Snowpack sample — Buffalo Mountain, Silverthorne, Colorado, USA (1/25/25, 10:11 AM MST)
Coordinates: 39.6222, -106.1139
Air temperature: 22 °F
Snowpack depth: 110 cm
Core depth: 10 cm
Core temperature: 46.4 °F
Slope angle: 12°, slope face: 102°
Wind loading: high
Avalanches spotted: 0
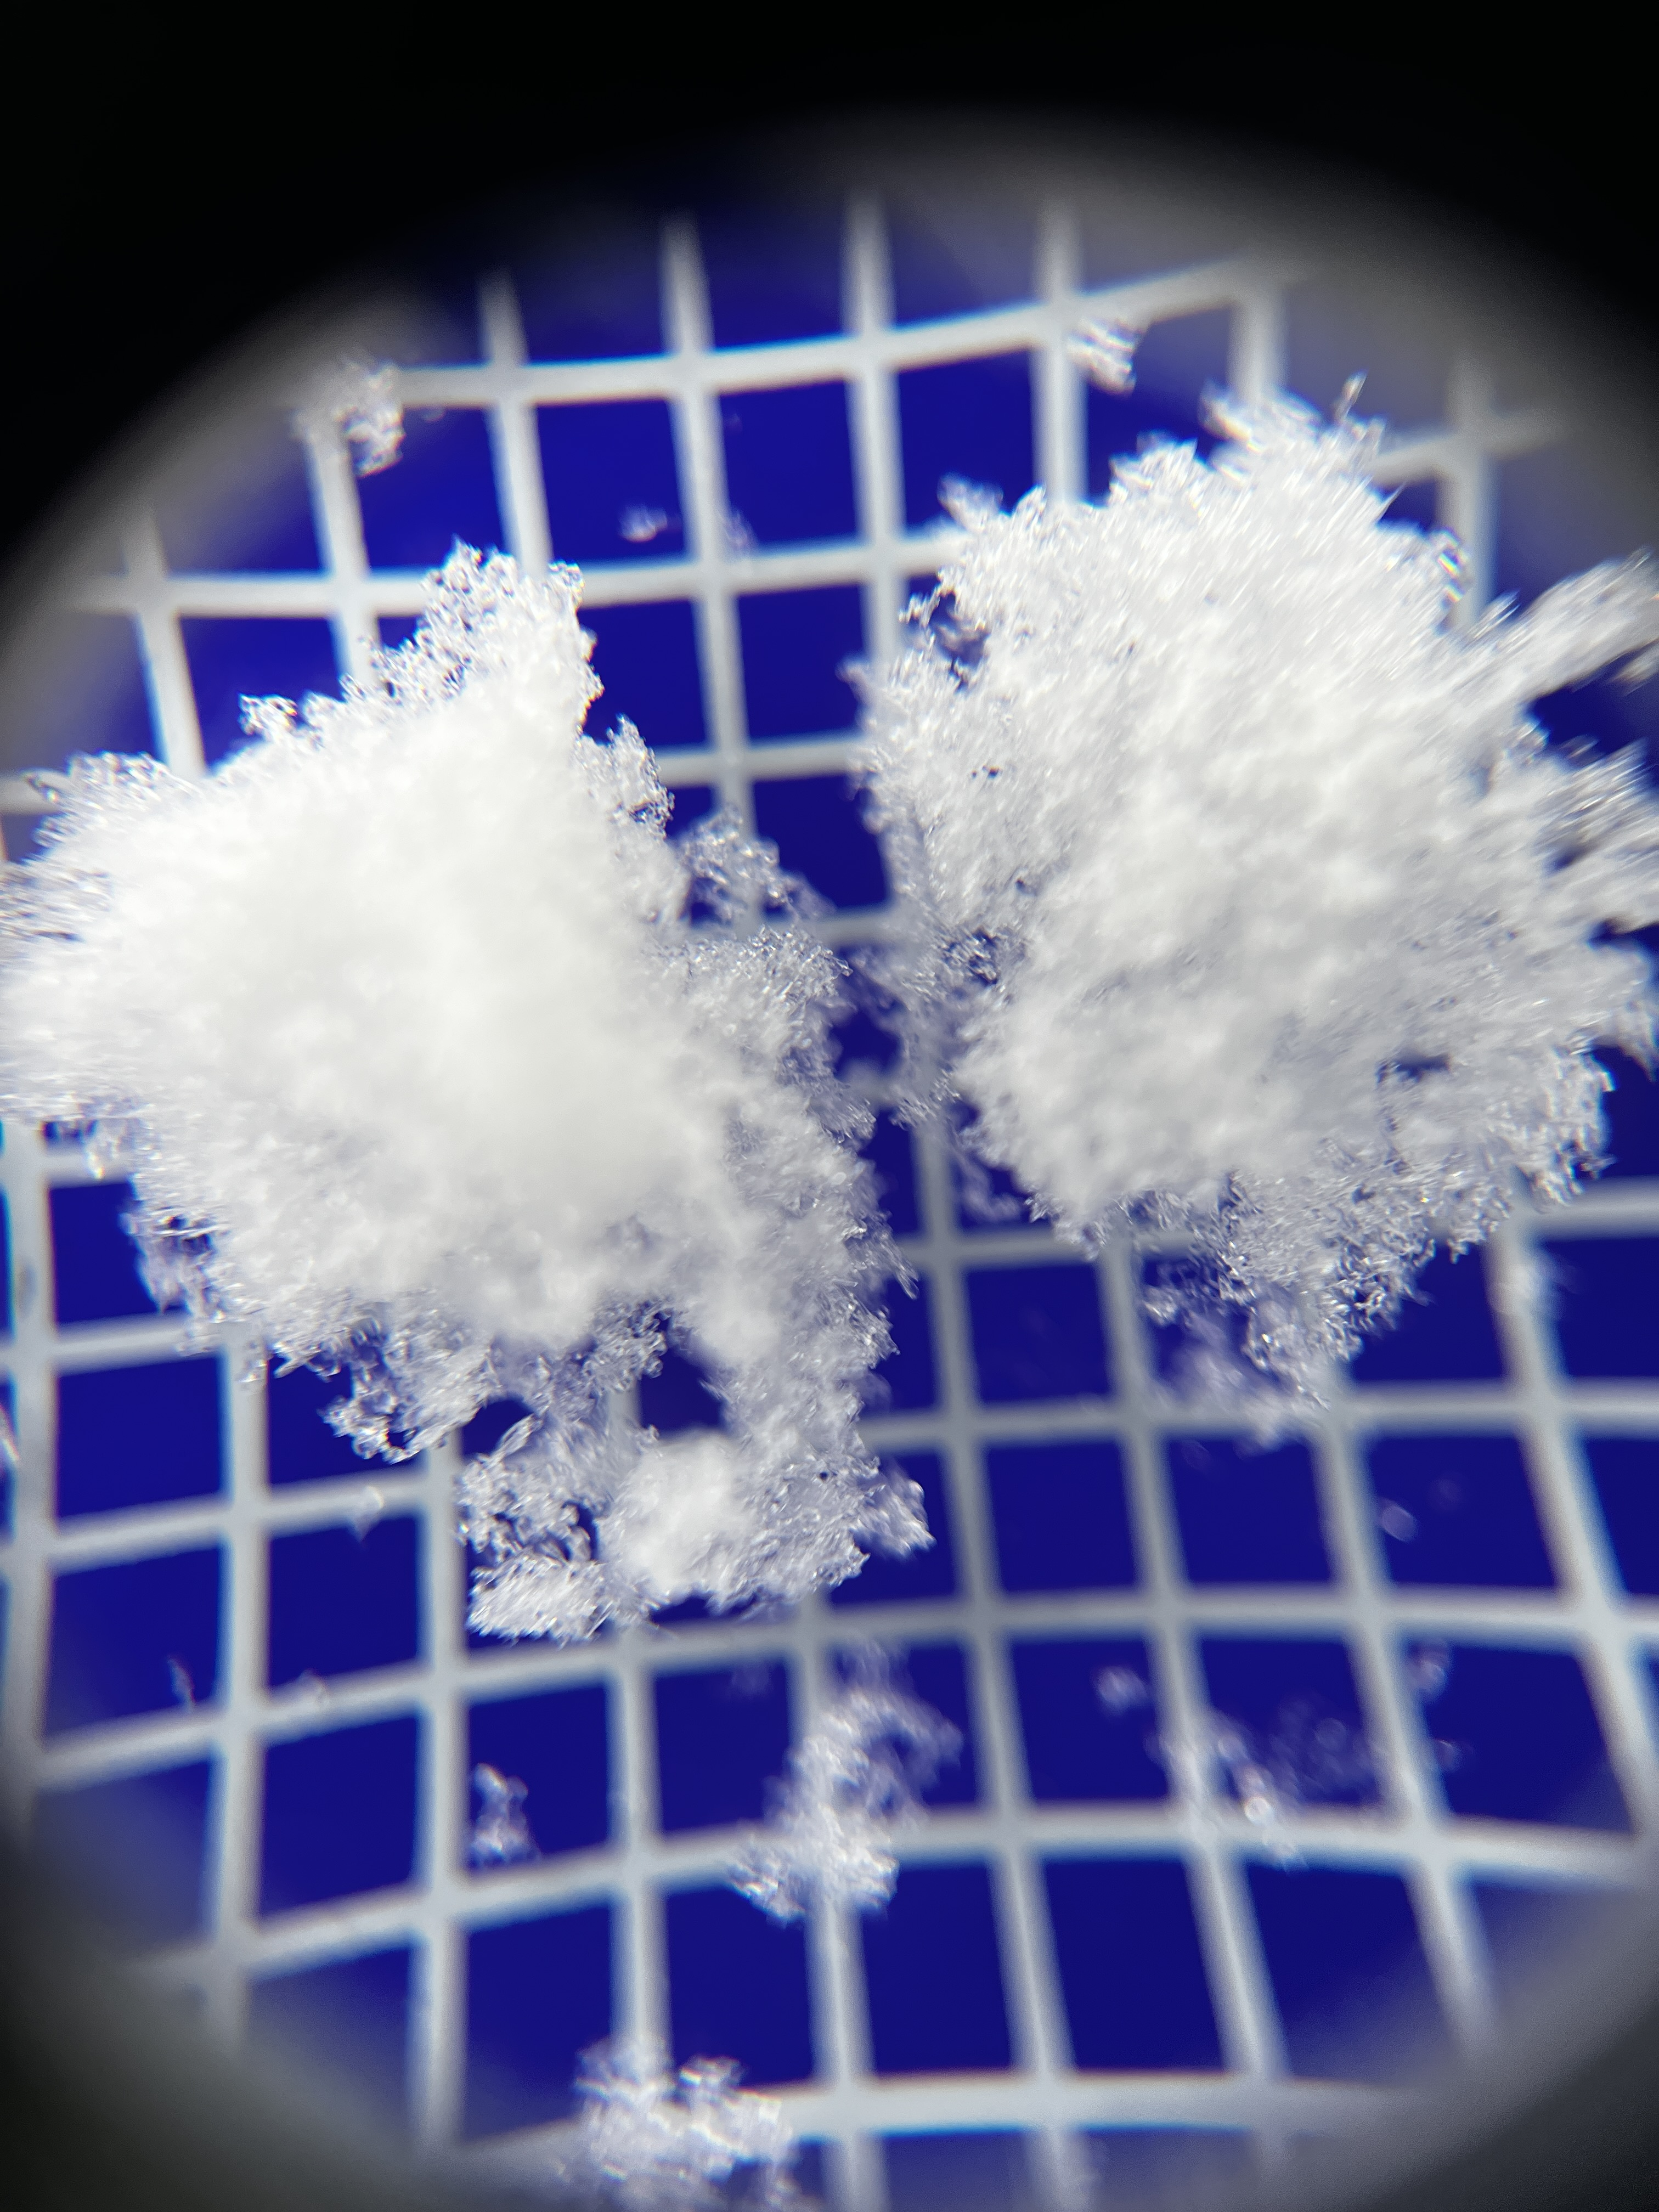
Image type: magnified_profile
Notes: No avalanches nearby, collected on the outskirts of a fire break 15 meters from the treeline, on way to Buffalo and Red Mountain